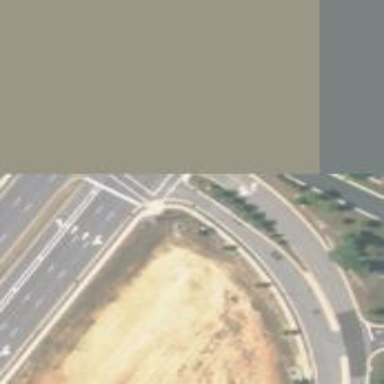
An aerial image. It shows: Marked road crossing.